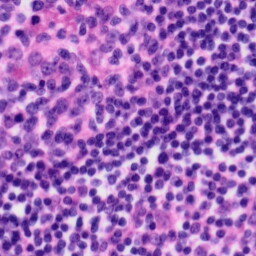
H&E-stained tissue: Tonsil